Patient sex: M
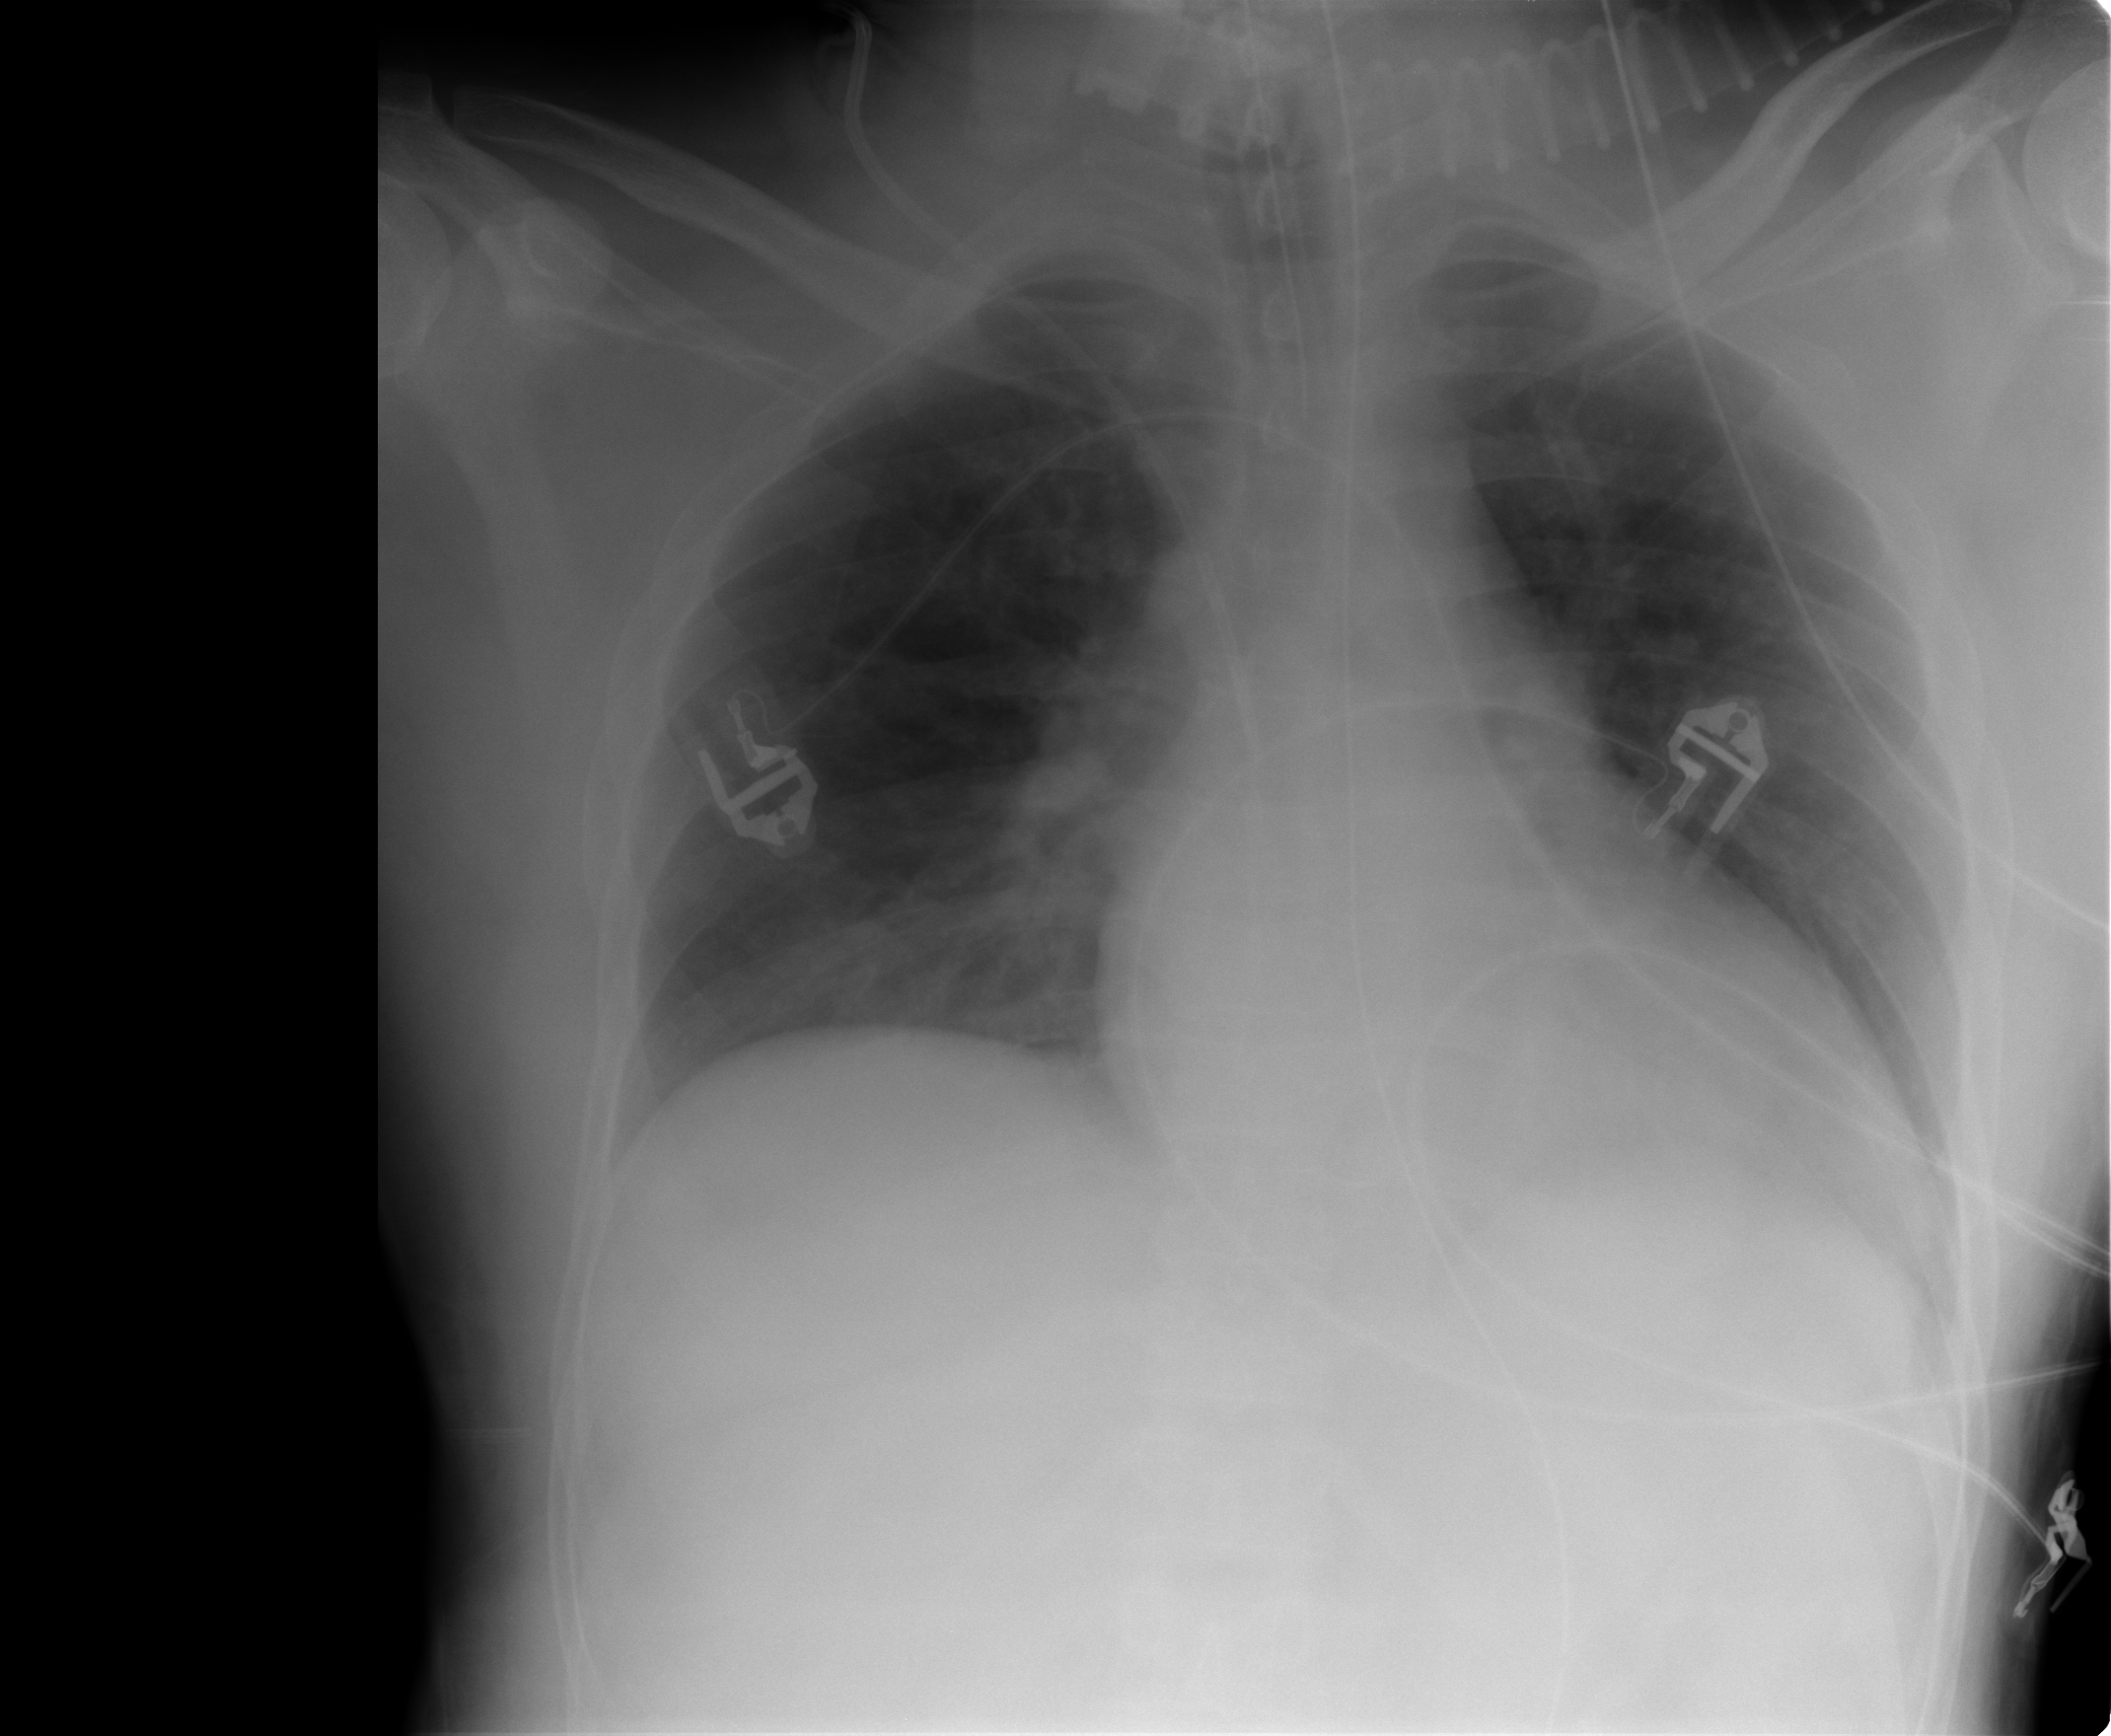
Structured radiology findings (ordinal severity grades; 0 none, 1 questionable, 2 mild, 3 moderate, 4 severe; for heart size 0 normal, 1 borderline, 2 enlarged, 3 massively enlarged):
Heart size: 0
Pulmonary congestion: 1
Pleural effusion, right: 0
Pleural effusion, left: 0
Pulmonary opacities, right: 0
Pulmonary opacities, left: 0
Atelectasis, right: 0
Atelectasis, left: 0